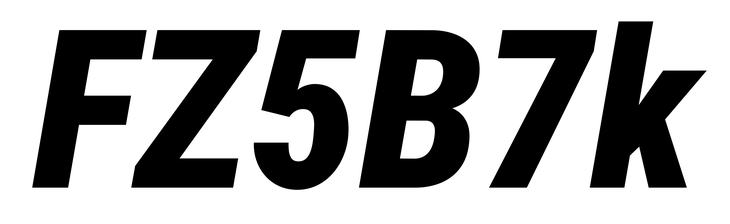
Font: Roboto-Italic_Condensed_Black_Italic